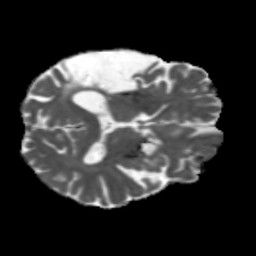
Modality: MD
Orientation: axial
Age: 66
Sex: male
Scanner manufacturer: siemens
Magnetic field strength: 3 T
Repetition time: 5.47 s
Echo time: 0.0854 s